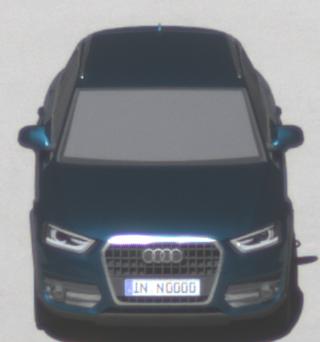
Make: Audi
Model: Q3 1.4 TFSI
Detailed model: Q3 (8U)
Model produced from: 2013/07
Model produced until: 2014/10
Doors: 5
Color: blue
Road condition: dry road
Daytime: midday
Contrast: high contrast